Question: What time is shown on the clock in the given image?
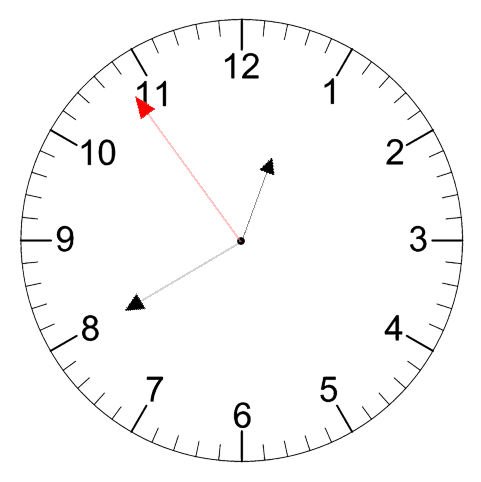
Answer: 12:39:54